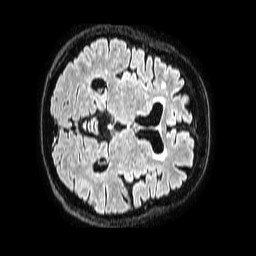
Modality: FLAIR
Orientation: axial
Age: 82
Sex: female
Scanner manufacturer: philips
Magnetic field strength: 1.5 T
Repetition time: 4.8 s
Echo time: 0.3 s